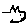
Label: cat